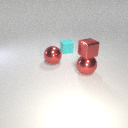
large red metal sphere in front of small cyan rubber cube